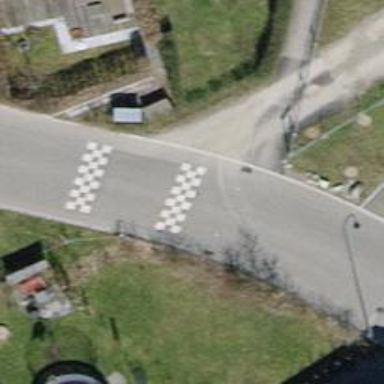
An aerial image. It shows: Bollard barrier.